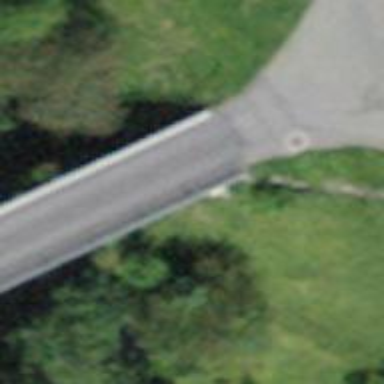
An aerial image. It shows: Residential road with bridge.